Question:
I want to select the highlighted items so that I can turn them green:
'''
<script type="text/javascript">
$(document).ready(function()
{
$('????').css("color", "green");
});
</script>
'''
Can somebody give me a hand?
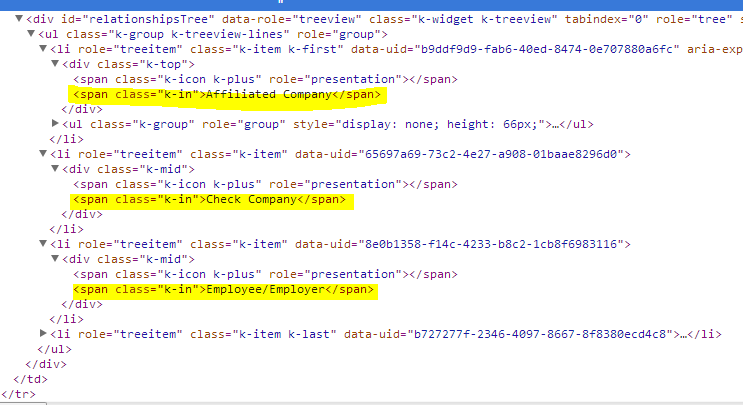
Answer: You need to select the element by it's class.
so '$('.k-in')' should do this
Putting it in your code:
'''
$(document).ready(function(){
$('.k-in').css("color", "green");
});
'''
<URL>